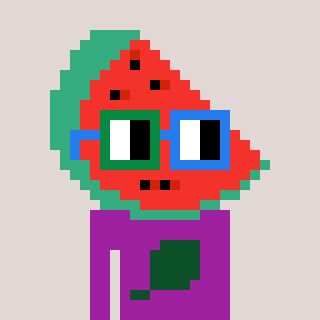
a pixel art character with square green and blue glasses, a watermelon-shaped head and a magenta-colored body on a warm background